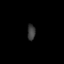
Tissue: lung
Cell type: Epithelial cells
Senescence score: 0.225
Nuclear area (px): 124
Mean DAPI intensity: 58.194